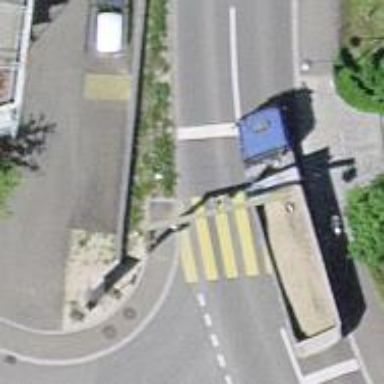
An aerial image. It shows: Zebra crossing on the road.